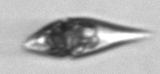
Label: Amphidinium